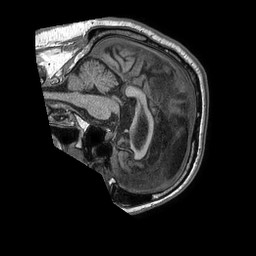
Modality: T1w
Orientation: sagittal
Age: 79
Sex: male
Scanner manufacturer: philips
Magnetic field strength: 1.5 T
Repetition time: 0.007528 s
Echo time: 0.003423 s